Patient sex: M
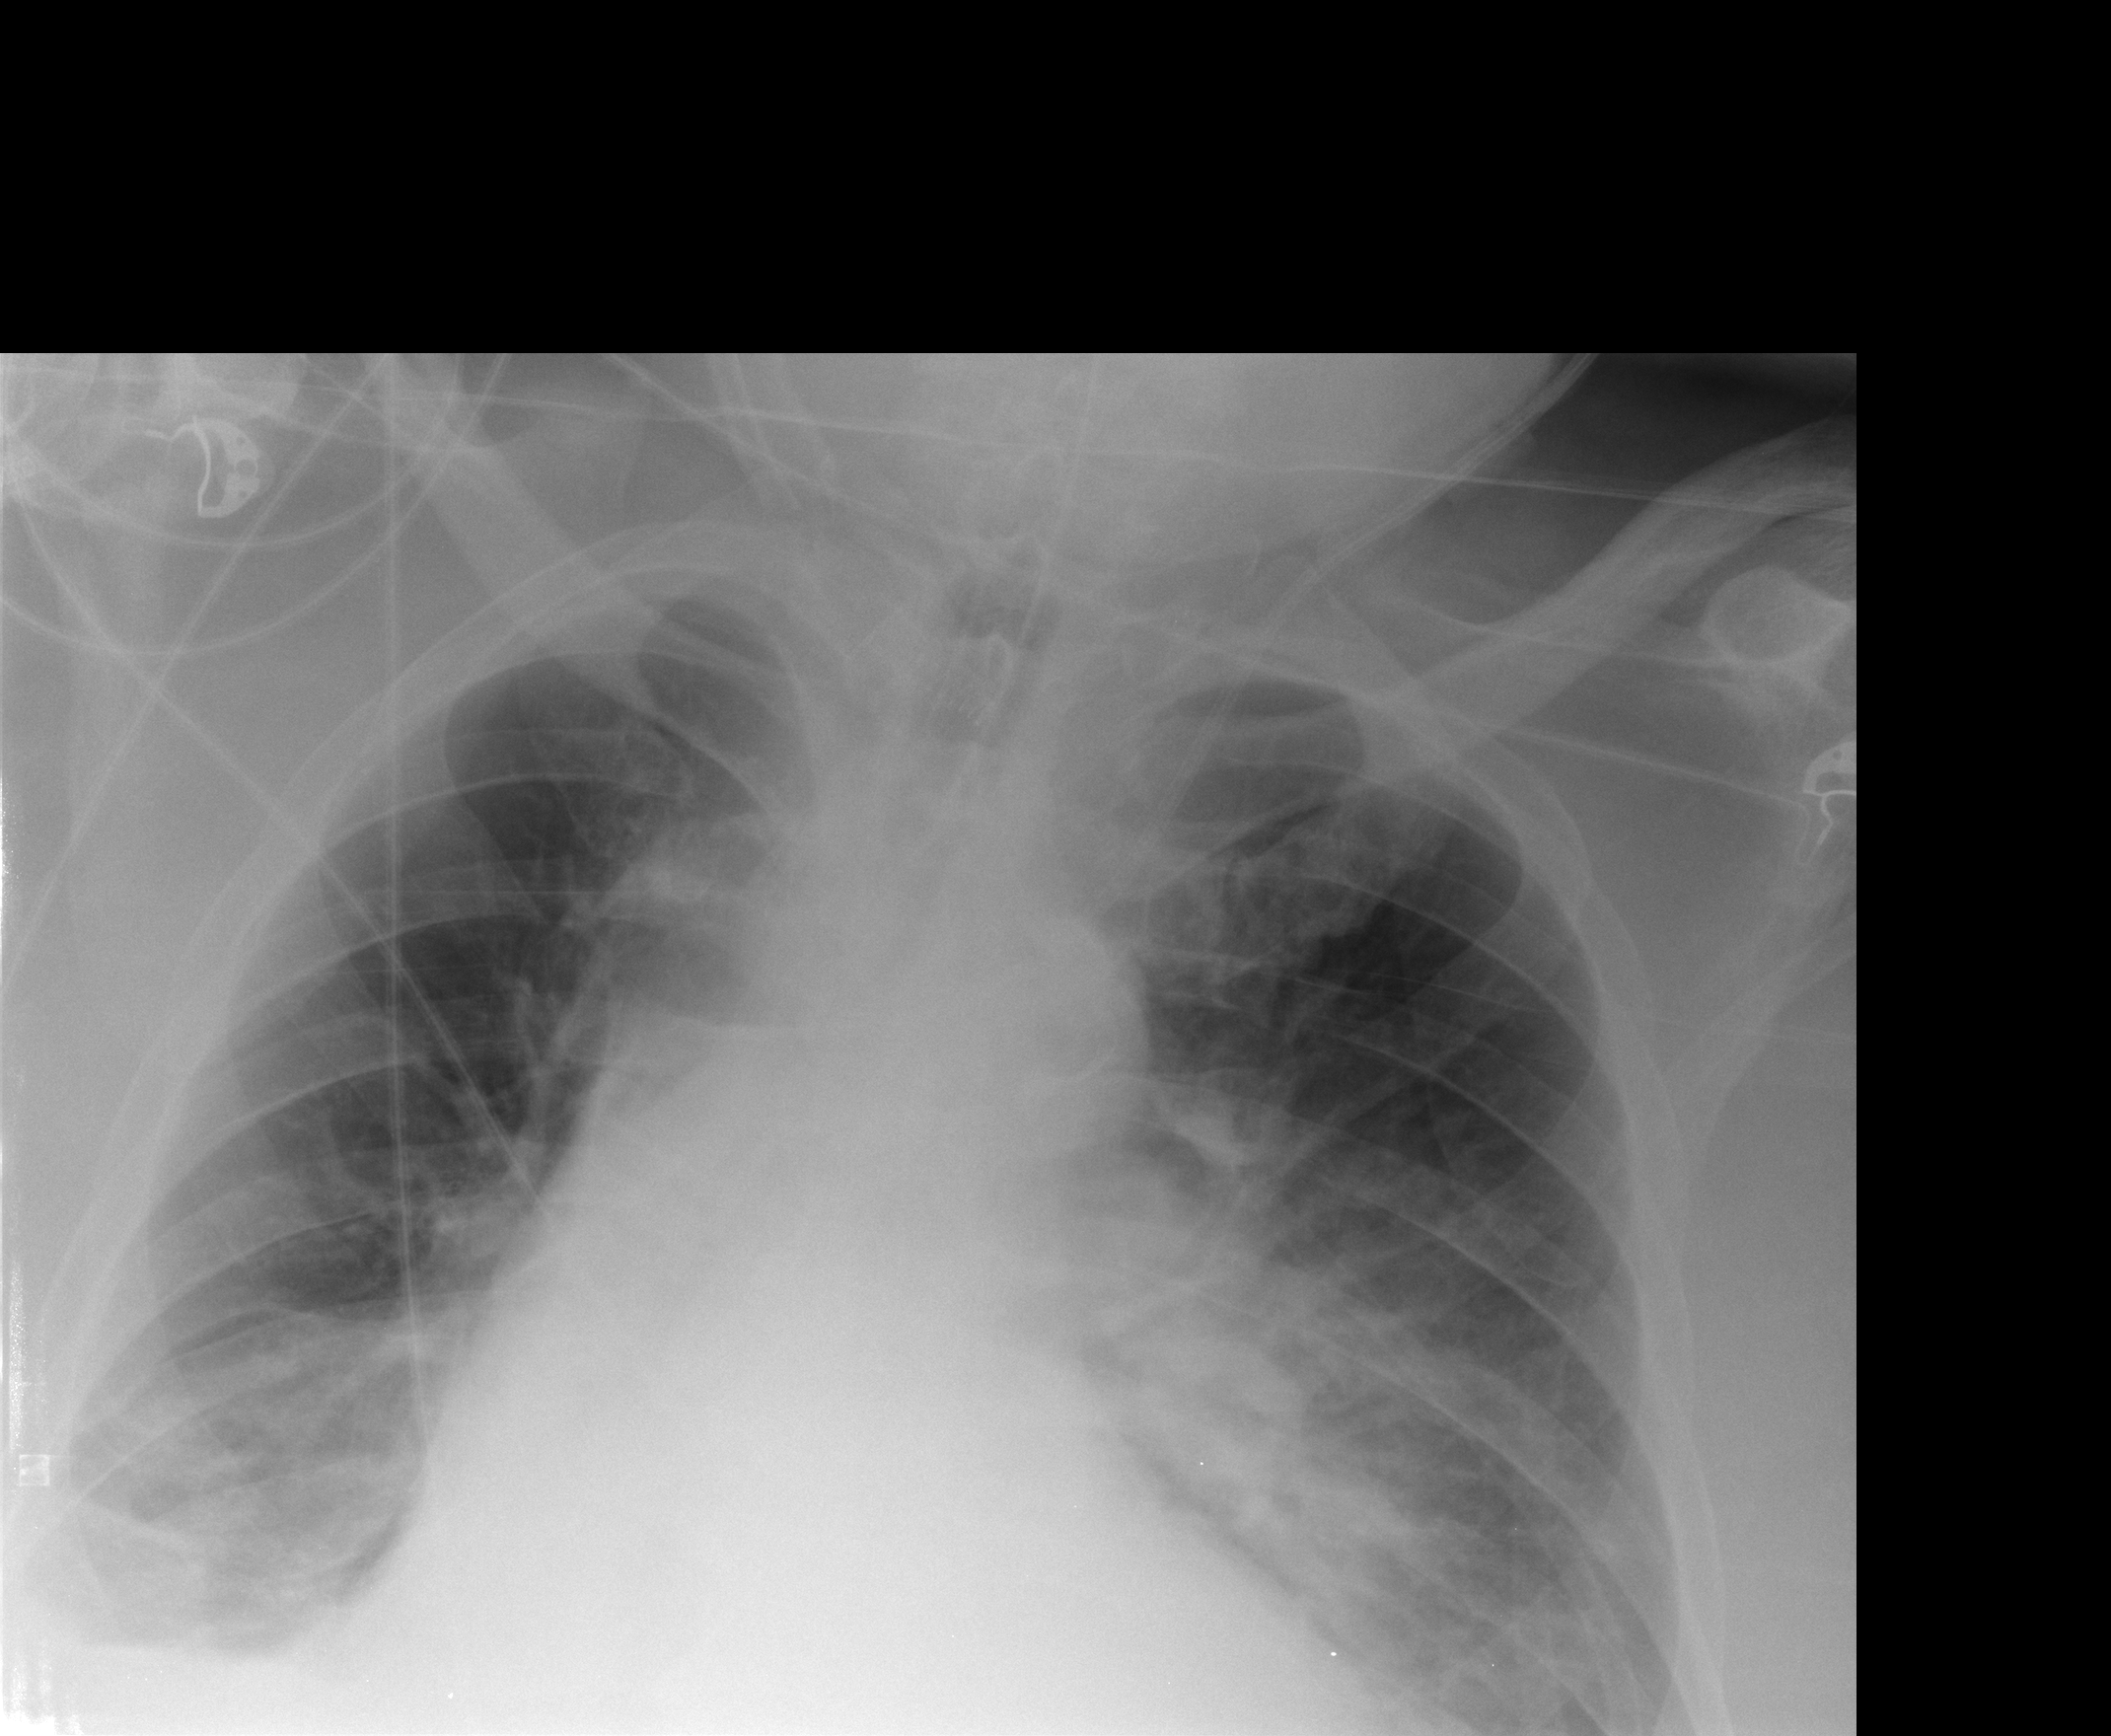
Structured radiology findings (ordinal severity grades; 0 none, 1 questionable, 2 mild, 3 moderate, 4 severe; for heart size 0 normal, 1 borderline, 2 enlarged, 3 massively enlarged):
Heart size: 2
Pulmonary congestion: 2
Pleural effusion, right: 2
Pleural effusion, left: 1
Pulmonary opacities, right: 2
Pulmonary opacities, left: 2
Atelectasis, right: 2
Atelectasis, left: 2